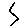
Label: zigzag